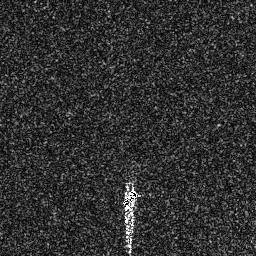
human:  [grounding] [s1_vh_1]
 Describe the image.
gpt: In the satellite image, there is  <ref>1 medium ship </ref> <box>[[46, 72, 54, 82, 0]]</box> located at bottom.